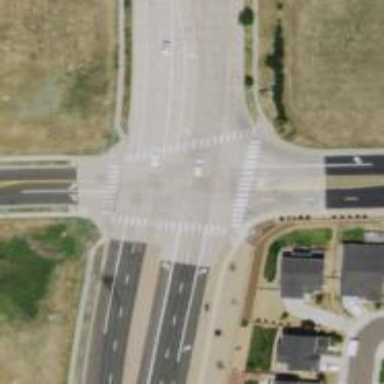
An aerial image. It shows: Marked road crossing.